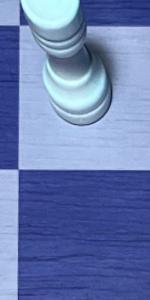
Label: Empty